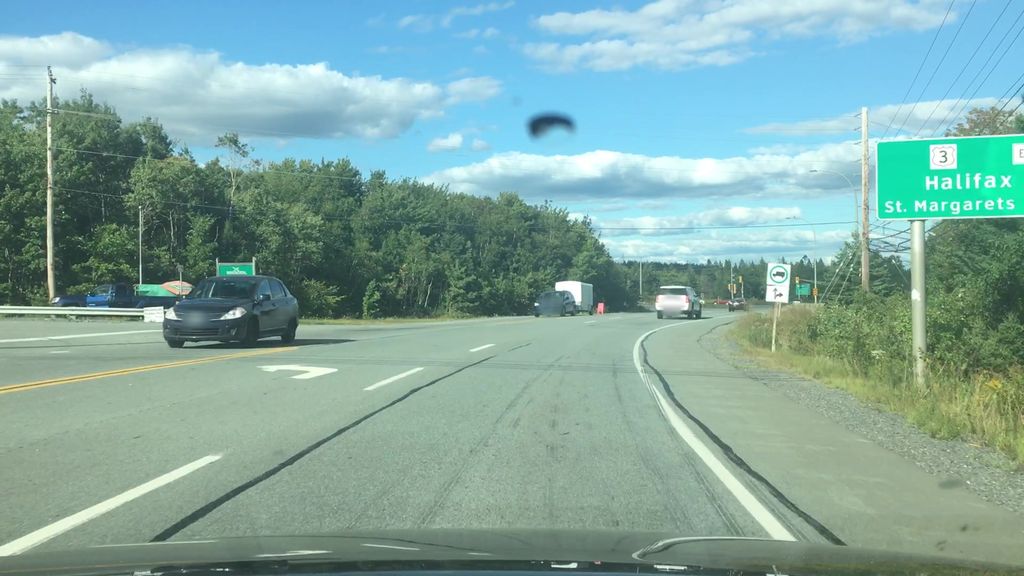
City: halifax